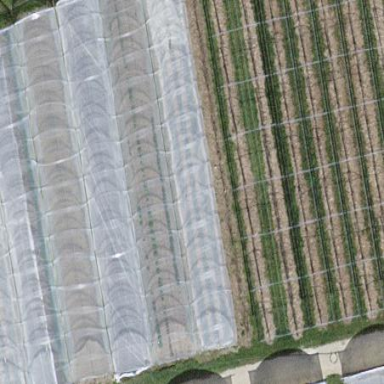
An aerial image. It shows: Greenhouse.